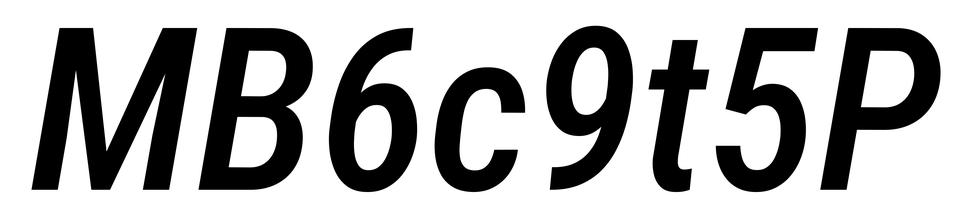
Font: Roboto-Italic_Condensed_Medium_Italic